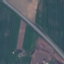
Land use / land cover: Highway